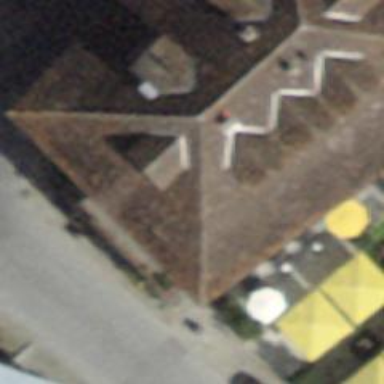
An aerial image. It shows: Restaurant.